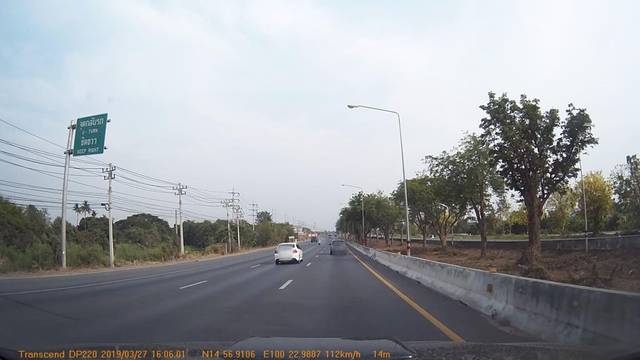
Region: Thailand
Coordinates: 14.948, 100.383